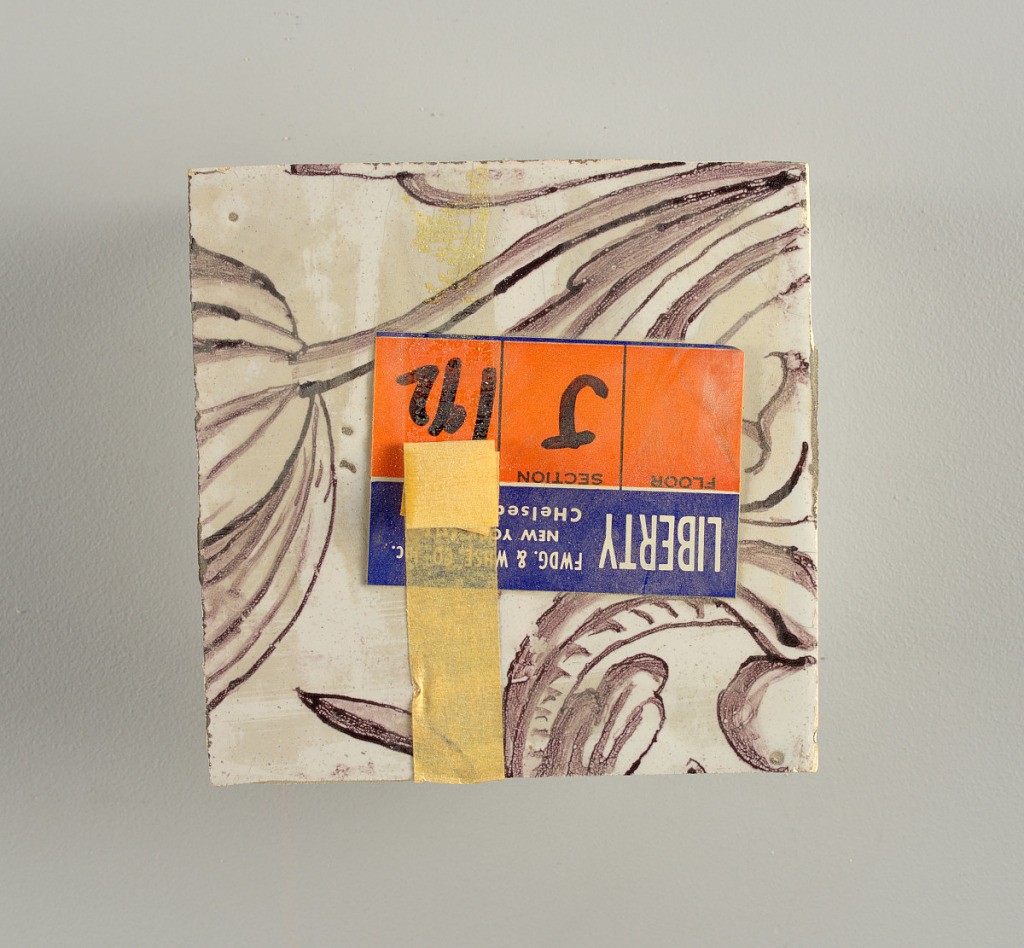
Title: Wall facing
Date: ca. 1725
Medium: tin-glazed earthenware, underglaze
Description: Two vertical rectangles, twenty-three tiles high.  A) Nine tiles wide at top; seven tiles wide at bottom.  B) Ten and one-half tiles wide.

Arabesque design of foliage.  A) with centered figure of Justice under a canopy.  B) with centered urn.